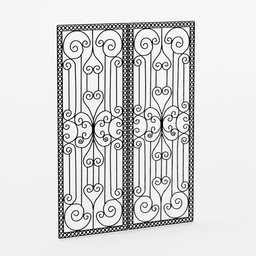
Label: decoration